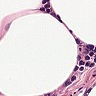
Metastatic tissue present: no